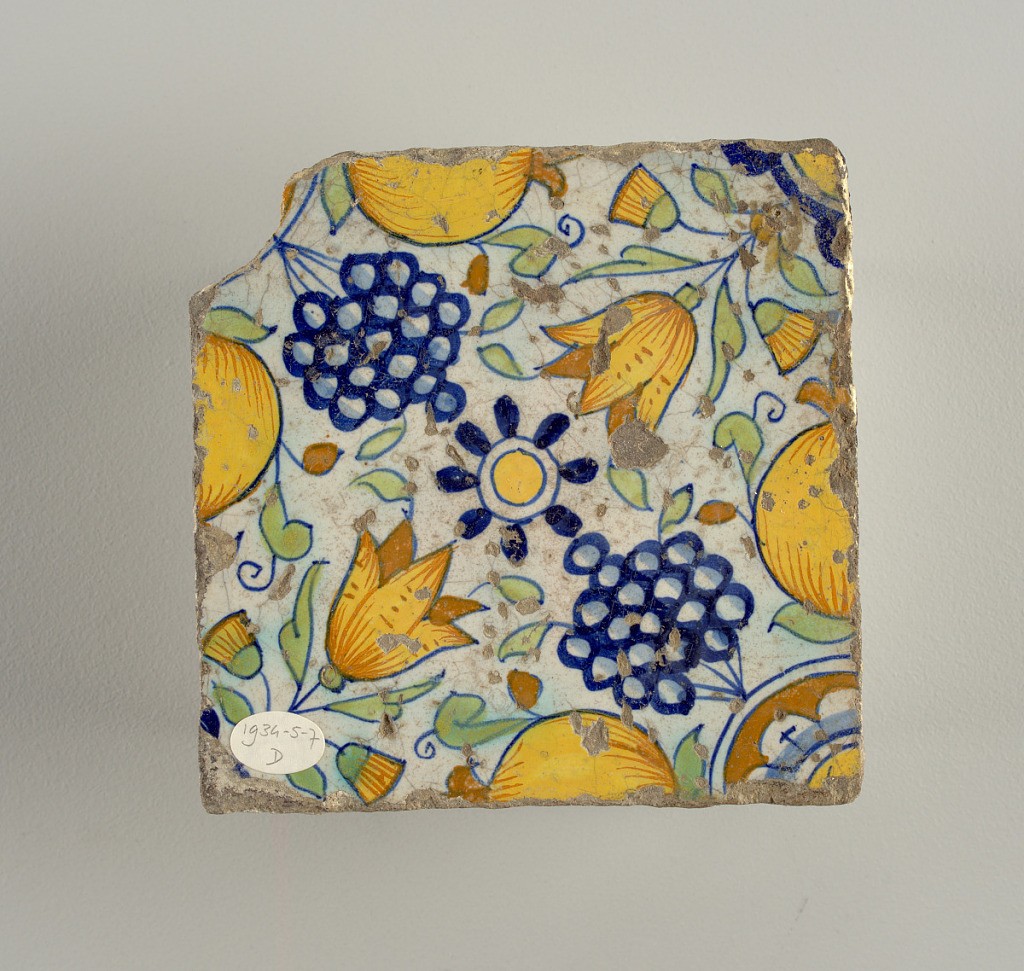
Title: Four tile
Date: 17th century
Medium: Glazed earthenware
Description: Two tiles each of a similar design, in blue, green and neutral yellow, with fleurs-de-lis at four corners, leaves and two small bunches of grapes; in center of tiles a and b, a pomegranate, of tiles c and d, a large bunch of grapes.